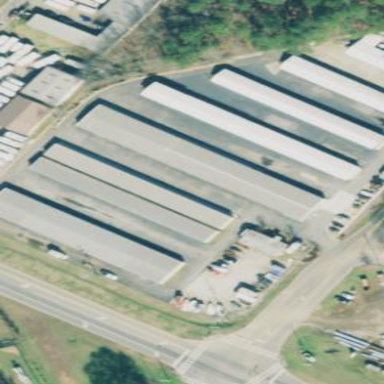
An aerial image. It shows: Storage rental shop located in building.